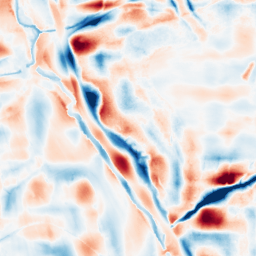
Category: wavelet
Decomposition family: wavelet_dwt
Decomposition parameters: wavelet: coif2
level: 5
Upsampling method: cubic_mitchell
Upsampling parameters: scale: 8
Upsampling scale: 8